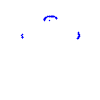
Particle: kaon